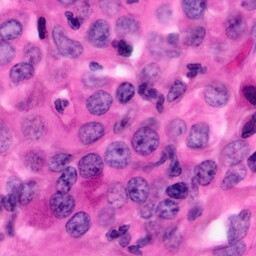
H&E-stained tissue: Pancreatic